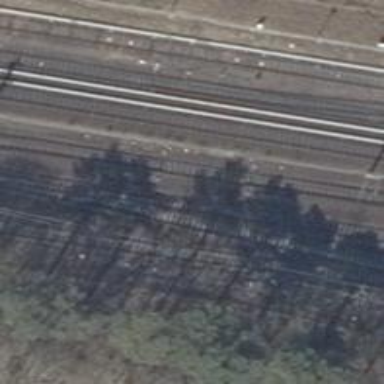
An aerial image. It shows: Railway signal.